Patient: sex M, age 64
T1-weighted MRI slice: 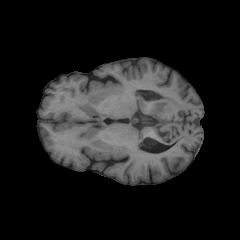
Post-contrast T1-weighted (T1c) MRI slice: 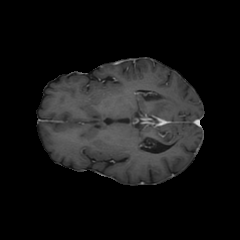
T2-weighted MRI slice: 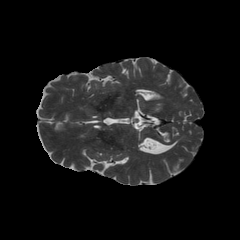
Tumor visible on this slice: no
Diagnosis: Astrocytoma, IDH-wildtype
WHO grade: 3